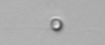
Label: nanoplankton_mix